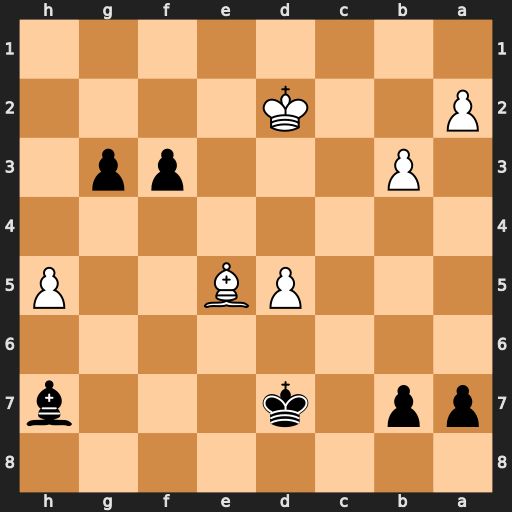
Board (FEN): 8/pp1k3b/8/3PB2P/8/1P3pp1/P2K4/8
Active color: b
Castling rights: -
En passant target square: -
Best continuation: f2 Ke2 Bd3+